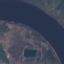
Land use / land cover: River